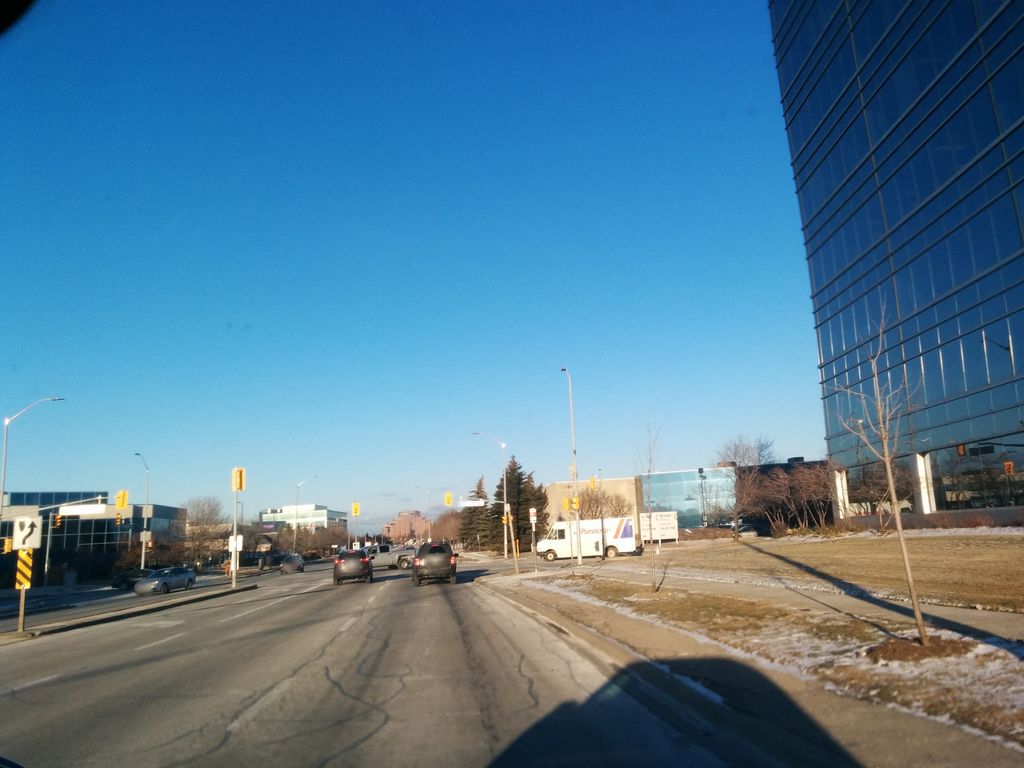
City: toronto